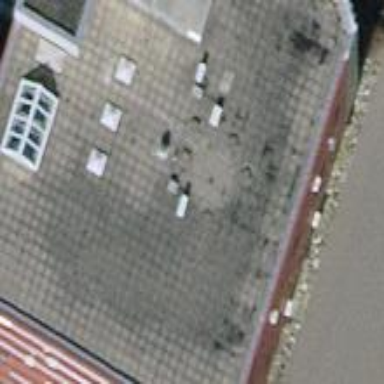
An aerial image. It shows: Building with flat roof.